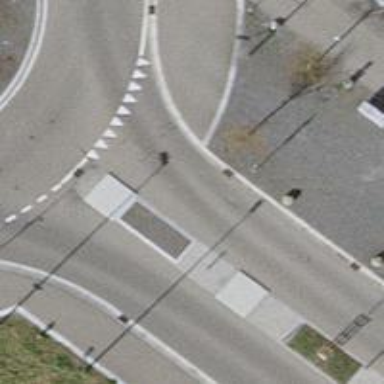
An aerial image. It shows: Unmarked road crossing.